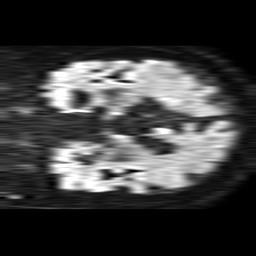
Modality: TRACE
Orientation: coronal
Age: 82
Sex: male
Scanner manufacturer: philips
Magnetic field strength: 1.5 T
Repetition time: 4.6 s
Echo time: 0.08631 s